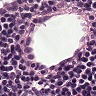
Metastatic tissue present: no